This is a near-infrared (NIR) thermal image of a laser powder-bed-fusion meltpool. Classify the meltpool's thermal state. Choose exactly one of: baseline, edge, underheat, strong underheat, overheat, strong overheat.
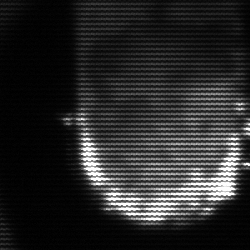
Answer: baseline